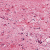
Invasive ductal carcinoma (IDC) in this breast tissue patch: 0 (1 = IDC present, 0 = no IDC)